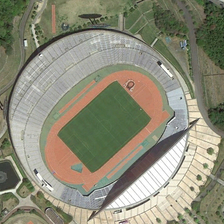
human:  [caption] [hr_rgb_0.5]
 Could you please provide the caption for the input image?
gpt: many green trees are around a large stadium .

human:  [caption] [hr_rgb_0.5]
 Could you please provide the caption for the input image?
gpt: the colors of the stadium are green, purple and grey .

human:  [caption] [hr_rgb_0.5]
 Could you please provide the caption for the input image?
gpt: many green trees are around a large stadium .

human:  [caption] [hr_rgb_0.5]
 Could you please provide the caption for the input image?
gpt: the colors of the stadium are green, purple and grey .

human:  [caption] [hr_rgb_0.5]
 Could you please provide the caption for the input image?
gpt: many green trees are around a large stadium .